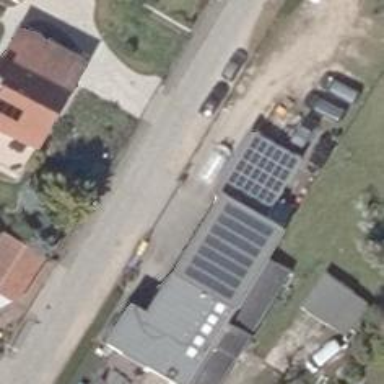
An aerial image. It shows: Car repair shop.